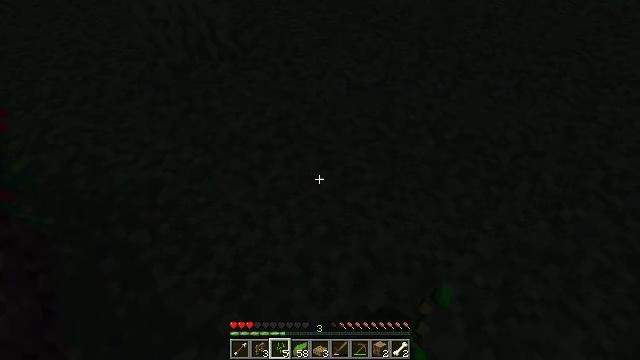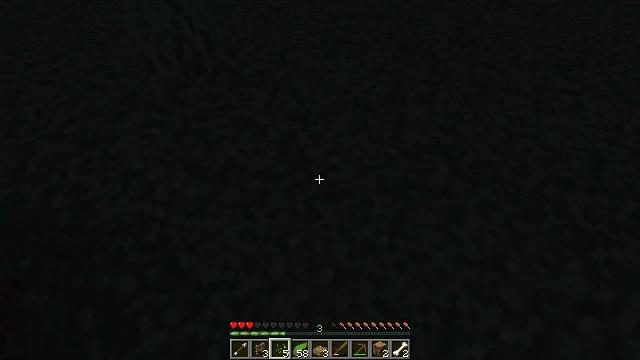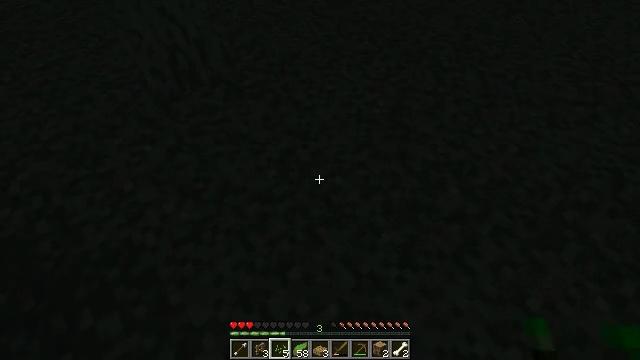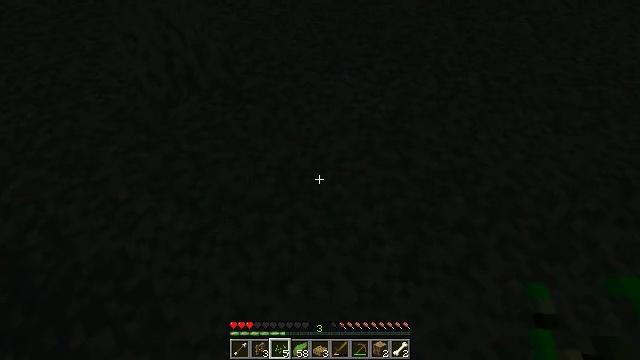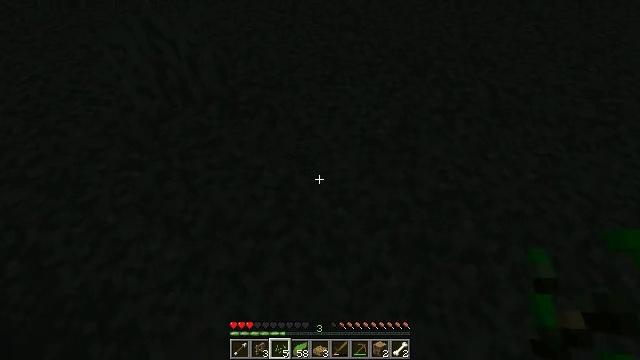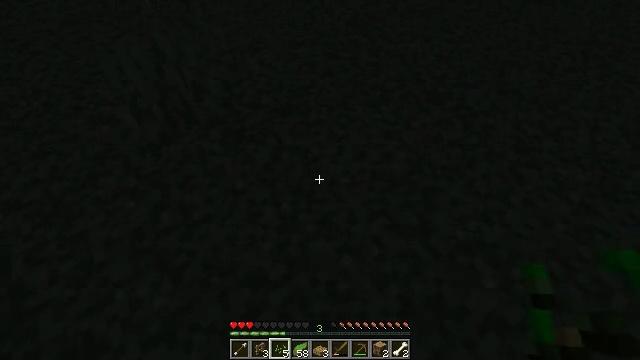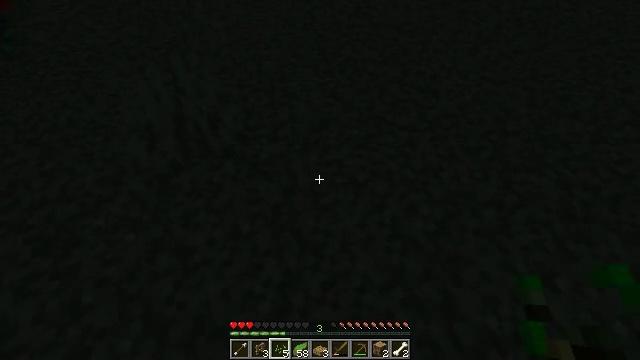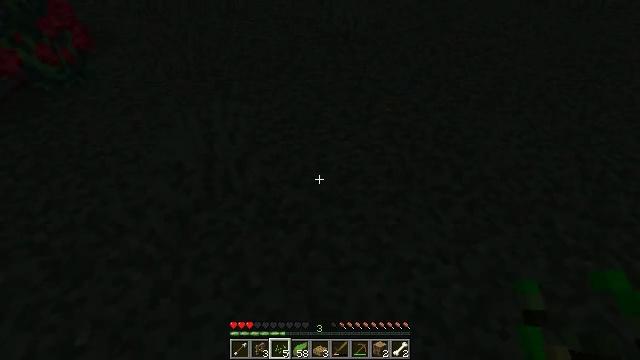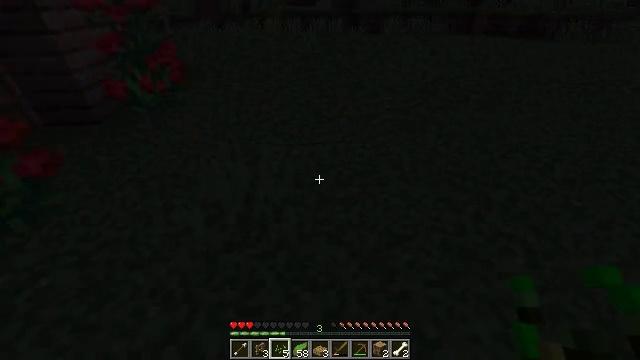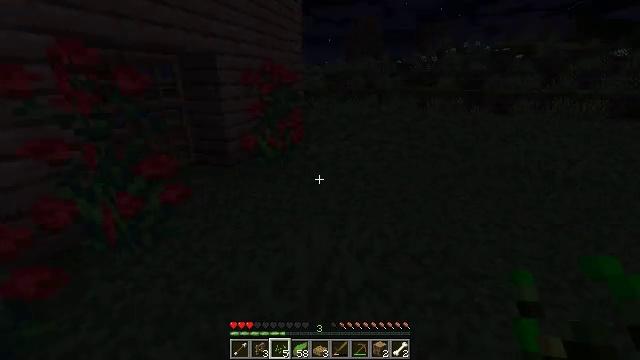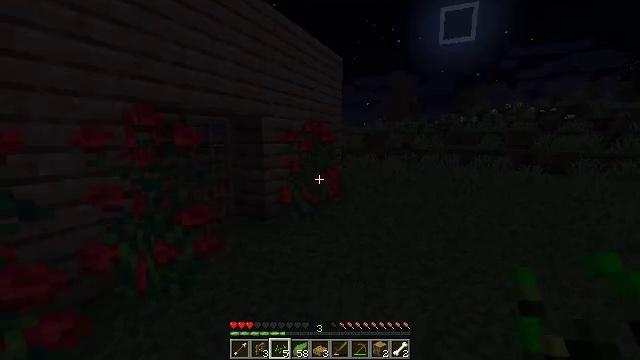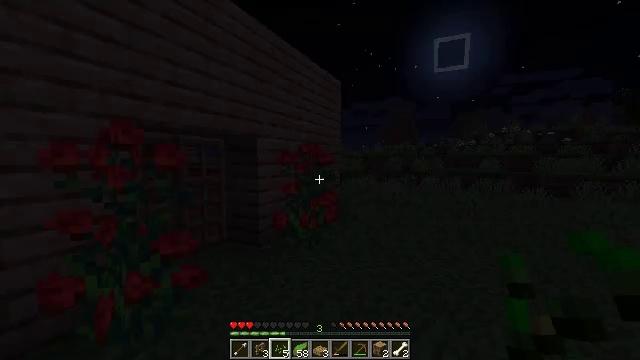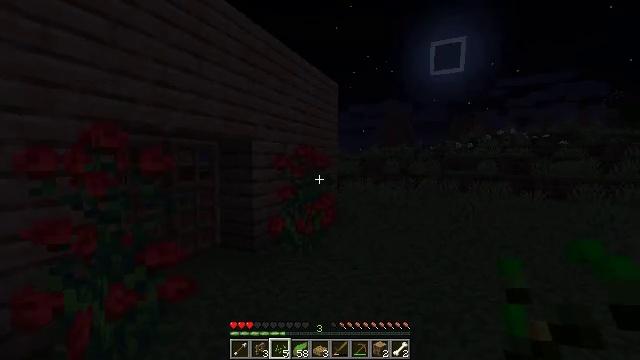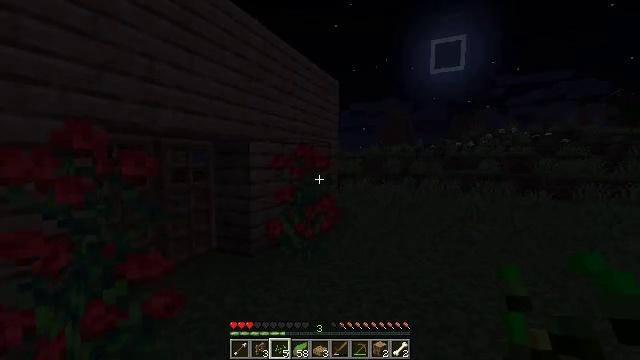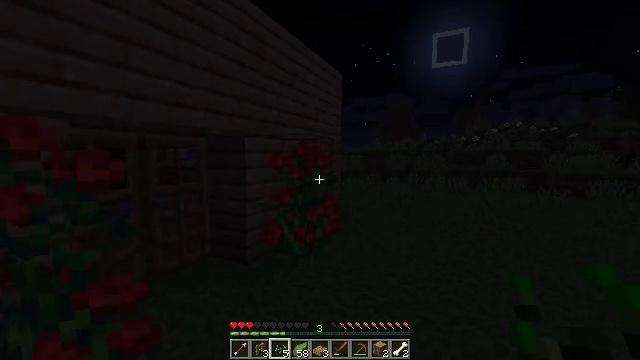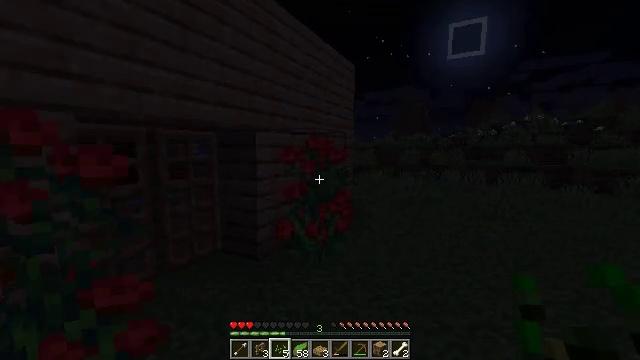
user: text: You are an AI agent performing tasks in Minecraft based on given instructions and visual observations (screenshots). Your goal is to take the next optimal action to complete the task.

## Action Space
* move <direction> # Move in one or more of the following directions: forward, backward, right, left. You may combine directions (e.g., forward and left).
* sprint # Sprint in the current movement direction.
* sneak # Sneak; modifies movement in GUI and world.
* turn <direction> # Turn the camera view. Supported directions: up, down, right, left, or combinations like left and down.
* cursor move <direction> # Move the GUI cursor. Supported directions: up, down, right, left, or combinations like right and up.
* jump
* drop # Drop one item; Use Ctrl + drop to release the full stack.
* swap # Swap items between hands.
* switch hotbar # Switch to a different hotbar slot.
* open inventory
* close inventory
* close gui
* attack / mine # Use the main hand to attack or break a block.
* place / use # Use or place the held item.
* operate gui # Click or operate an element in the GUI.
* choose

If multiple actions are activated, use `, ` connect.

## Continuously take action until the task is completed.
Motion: motion action
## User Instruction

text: Kill a zombie.
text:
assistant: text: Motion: move forward
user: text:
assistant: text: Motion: move forward
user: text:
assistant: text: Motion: move forward
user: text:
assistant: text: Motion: move forward
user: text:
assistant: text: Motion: move forward, turn left
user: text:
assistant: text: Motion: move forward, turn left and up
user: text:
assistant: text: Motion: move forward, turn left and up
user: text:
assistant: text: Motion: move forward, turn left and up
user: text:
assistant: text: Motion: move forward, turn left and up
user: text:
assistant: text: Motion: move forward, turn left and up
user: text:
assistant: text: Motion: move forward, turn up
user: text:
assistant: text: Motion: move forward
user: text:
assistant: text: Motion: move forward
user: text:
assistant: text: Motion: move forward
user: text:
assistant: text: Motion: move forward, turn left and down
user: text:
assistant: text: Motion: move forward, turn left and down
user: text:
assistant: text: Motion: move forward, turn left and down
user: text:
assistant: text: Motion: move forward, turn left and down
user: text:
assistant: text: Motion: move forward, turn left
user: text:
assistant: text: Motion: move forward, turn left
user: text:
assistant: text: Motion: move forward
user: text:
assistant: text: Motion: move forward
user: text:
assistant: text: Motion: move forward
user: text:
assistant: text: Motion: move forward, turn right
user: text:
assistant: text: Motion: move forward, turn right
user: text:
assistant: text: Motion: move forward
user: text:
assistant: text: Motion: move forward
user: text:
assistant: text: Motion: move forward, use / place
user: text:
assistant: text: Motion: move forward, use / place
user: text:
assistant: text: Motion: move forward, use / place